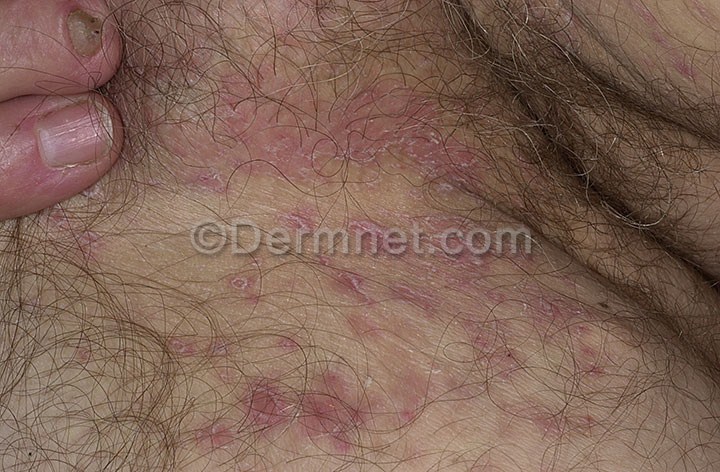
Disease: Tinea Ringworm Candidiasis and other Fungal Infections